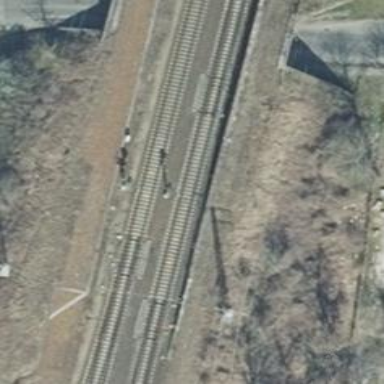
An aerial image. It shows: Railway switch.